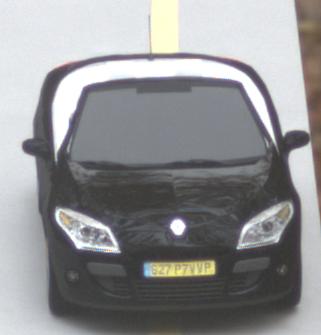
Make: Renault
Model: Mégane Coupé-Cabriolet 1.6 16V 110
Detailed model: Mégane (III) Coupé-Cabriolet
Model produced from: 2010/06
Model produced until: 2013/03
Doors: 2
Color: black
Road condition: dry road
Daytime: morning or afternoon
Contrast: low contrast